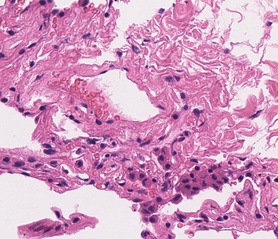
Tumor epithelial tissue: no
Tumor-associated stroma tissue: yes
Normal tissue: no